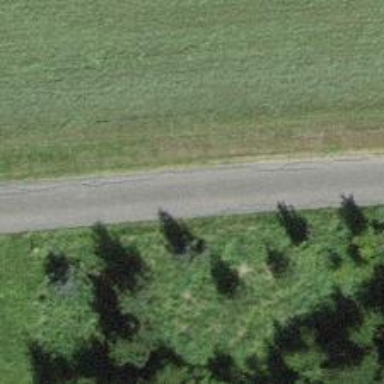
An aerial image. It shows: Unclassified paved road.